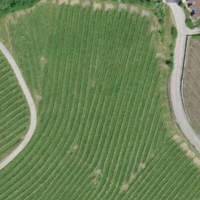
EUNIS habitat code: 40
Species observed at this site:
Campanula glomerata